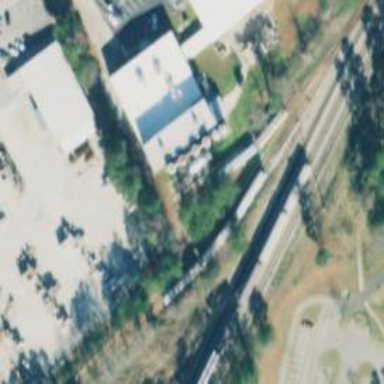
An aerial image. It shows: Railway spur service.